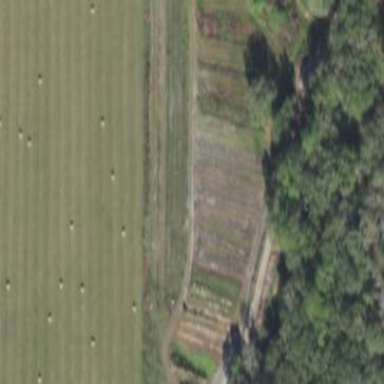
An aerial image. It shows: Plant nursery with trees.